Aerial crown-view tile of a tropical tree (Barro Colorado Island, Panama), acquired 20250414:
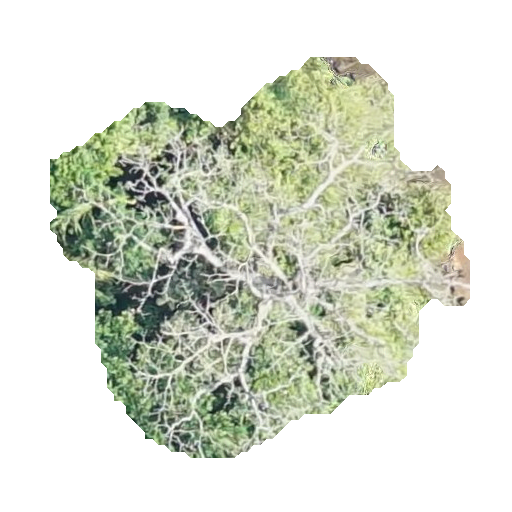
Species: Ceiba pentandra
GBIF accepted scientific name: Ceiba pentandra
Crown area: 166.301 m²